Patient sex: F
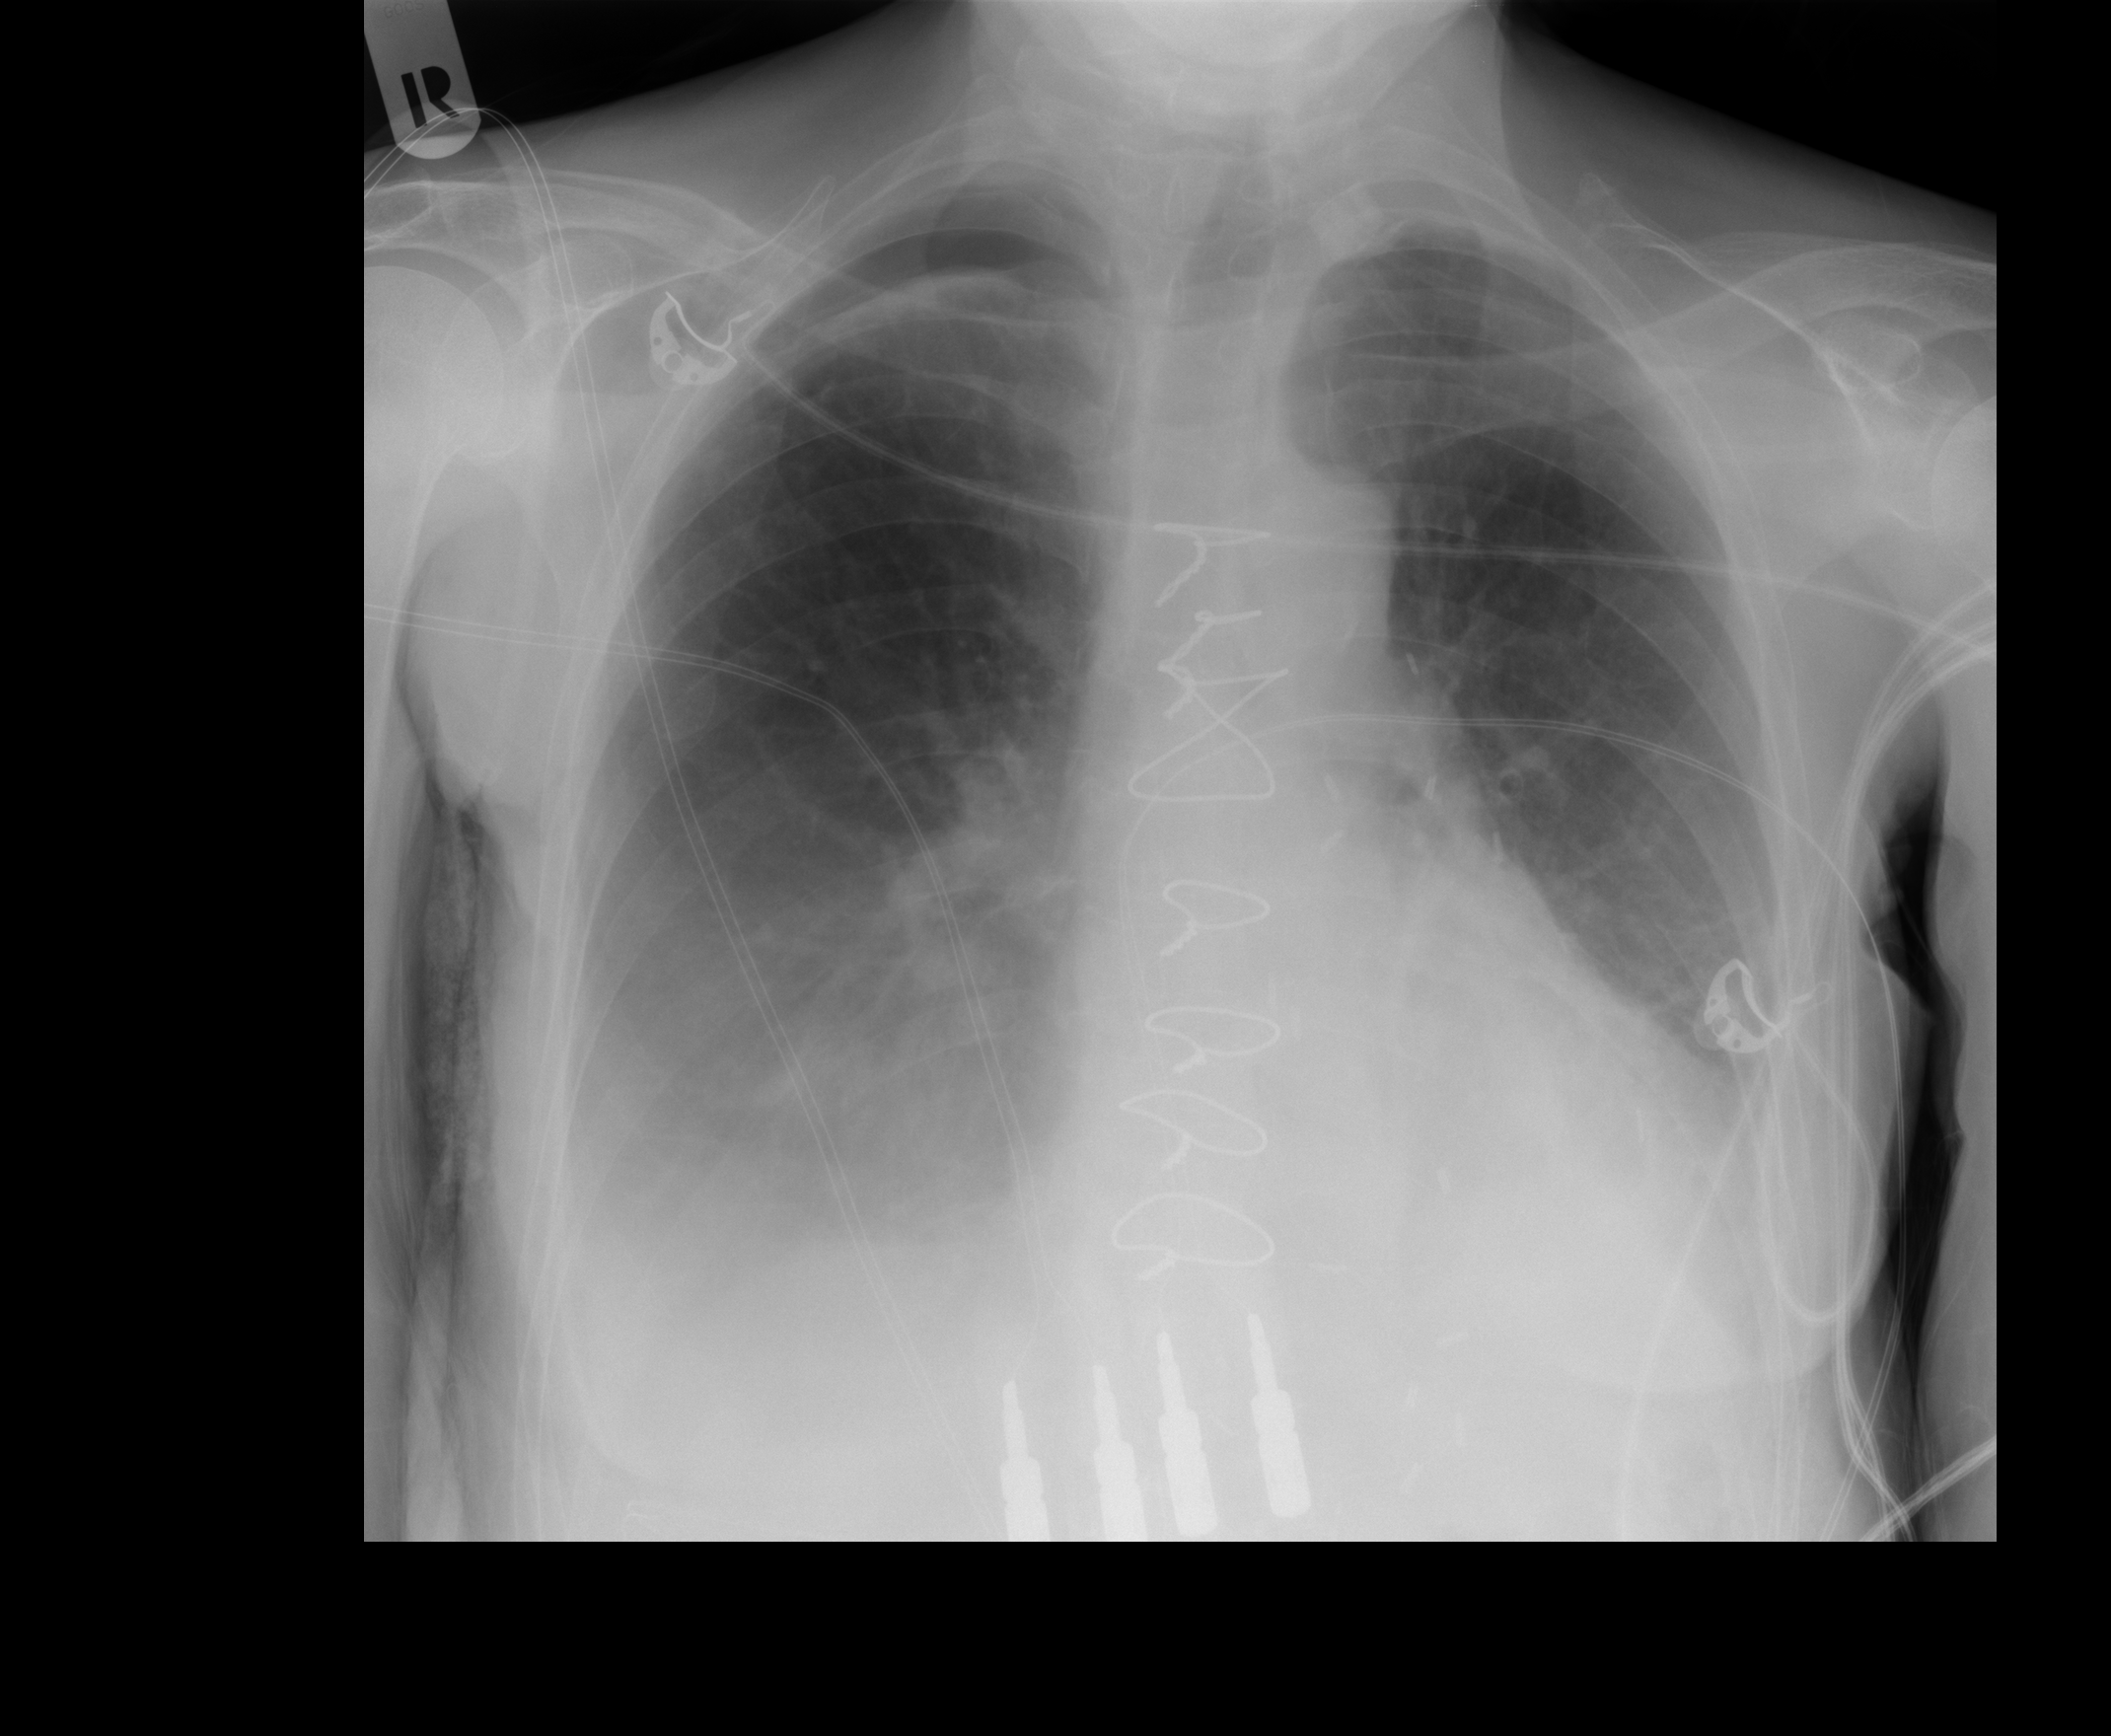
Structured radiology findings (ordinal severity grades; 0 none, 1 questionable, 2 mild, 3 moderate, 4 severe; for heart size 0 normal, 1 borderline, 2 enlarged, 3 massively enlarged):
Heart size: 1
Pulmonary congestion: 0
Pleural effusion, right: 2
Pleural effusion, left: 0
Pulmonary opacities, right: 0
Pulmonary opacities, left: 0
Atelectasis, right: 2
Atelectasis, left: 0